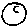
Label: moon